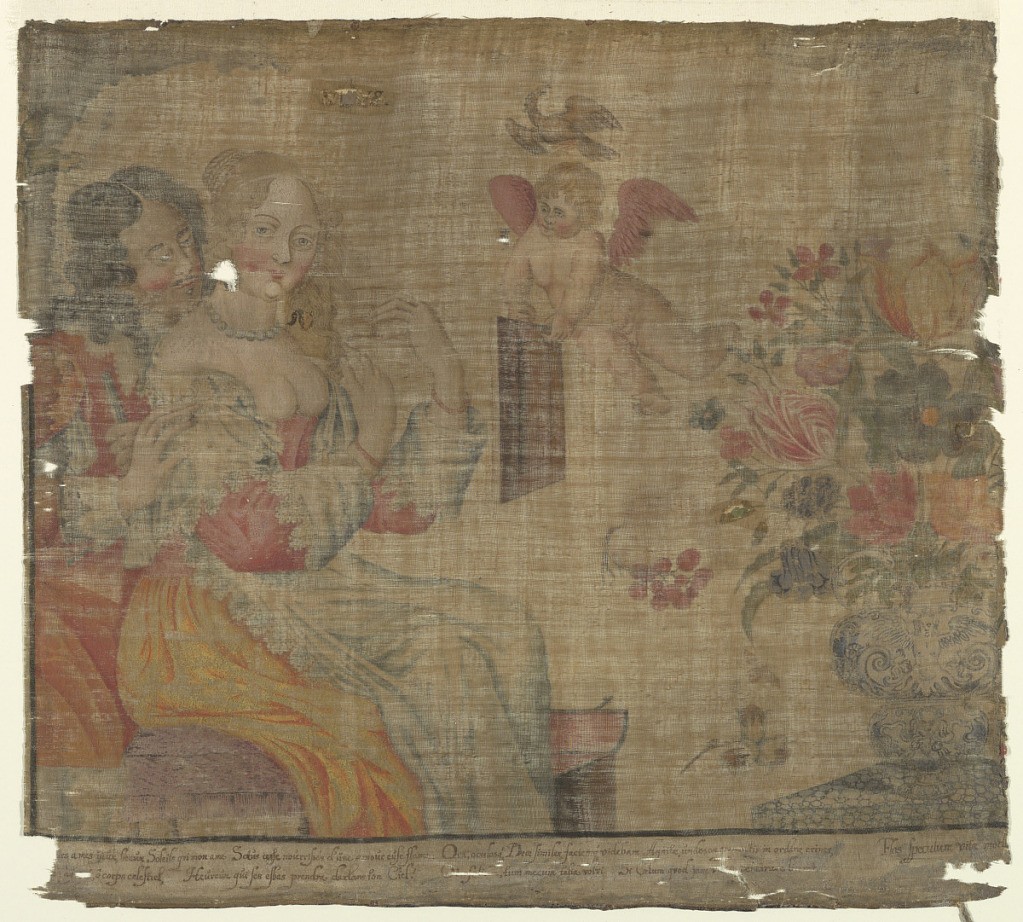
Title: Sense of Sight
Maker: Paul Scarron, French, 1610 - 1660
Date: mid- 17th century
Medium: Brush and tempera on linen
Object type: Drawing
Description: Panel of natural colored linen plain cloth painted in polychrome tempera, showing one of the series of five senses. Figures of a man and woman seated at left. Winged putto at center offers a mirror to the woman, who is combing her hair. A blue and white vase of flowers at right. Verses from Scarron's poems, in French and Latin, at bottom.